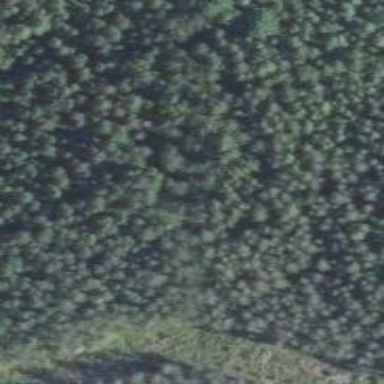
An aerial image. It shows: Needle-leaved woodland.